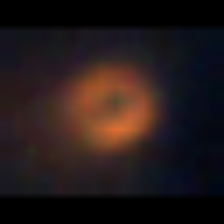
Taxon: Unknown_phyto
Group: Unknown